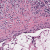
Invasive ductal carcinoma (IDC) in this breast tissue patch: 1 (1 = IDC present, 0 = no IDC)